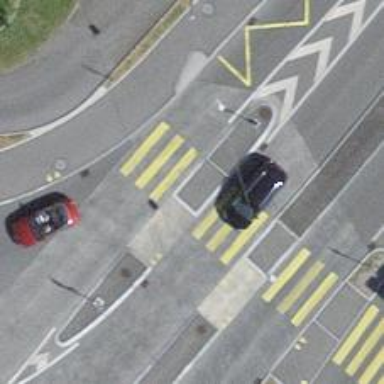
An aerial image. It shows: Uncontrolled zebra crossing on the road.